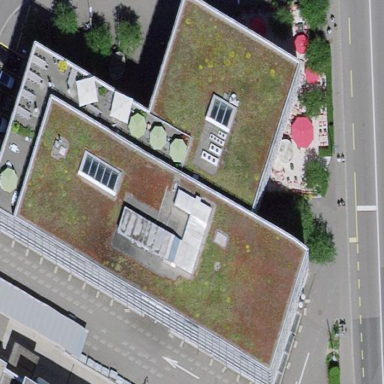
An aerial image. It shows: Flat-roofed commercial building.